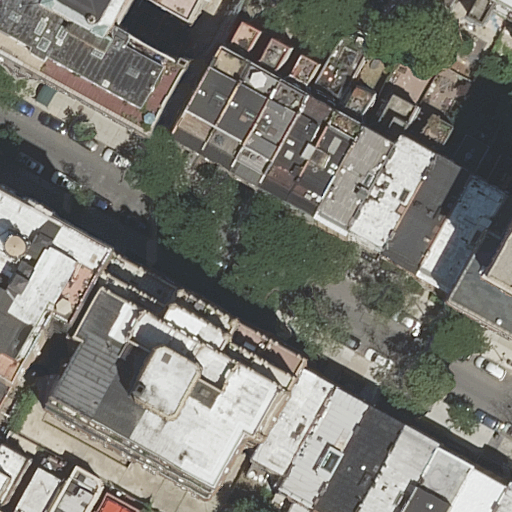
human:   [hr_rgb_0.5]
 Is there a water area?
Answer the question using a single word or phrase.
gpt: no

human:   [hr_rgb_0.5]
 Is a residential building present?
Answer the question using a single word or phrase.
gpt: yes

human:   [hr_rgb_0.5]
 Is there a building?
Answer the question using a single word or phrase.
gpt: yes

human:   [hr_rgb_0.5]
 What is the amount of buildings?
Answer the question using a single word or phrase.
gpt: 26

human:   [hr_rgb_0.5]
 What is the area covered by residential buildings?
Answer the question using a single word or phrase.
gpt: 5270m2

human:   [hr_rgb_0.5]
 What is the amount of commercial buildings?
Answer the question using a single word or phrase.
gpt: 0

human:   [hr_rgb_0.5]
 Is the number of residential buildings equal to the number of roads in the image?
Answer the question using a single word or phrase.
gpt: no

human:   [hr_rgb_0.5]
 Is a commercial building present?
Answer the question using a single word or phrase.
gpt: no

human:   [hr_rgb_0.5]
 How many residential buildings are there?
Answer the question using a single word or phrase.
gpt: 26

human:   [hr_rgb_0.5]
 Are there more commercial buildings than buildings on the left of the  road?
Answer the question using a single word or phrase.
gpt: no

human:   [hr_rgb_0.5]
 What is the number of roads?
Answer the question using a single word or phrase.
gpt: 1

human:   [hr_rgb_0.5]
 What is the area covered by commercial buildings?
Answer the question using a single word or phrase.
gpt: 0m2

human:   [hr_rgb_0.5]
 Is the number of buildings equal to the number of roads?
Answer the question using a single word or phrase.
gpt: no

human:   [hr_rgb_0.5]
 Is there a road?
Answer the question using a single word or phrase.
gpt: yes

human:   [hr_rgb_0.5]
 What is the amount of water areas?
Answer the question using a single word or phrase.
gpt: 0

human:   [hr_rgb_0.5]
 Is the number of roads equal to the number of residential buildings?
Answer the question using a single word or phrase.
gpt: no

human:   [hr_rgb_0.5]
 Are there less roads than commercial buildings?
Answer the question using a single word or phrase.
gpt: no

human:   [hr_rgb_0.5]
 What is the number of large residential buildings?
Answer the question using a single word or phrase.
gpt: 2

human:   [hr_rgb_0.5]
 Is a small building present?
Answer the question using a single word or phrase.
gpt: yes

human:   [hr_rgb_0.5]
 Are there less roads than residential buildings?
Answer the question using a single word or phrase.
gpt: yes

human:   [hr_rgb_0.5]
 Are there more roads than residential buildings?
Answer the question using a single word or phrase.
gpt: no

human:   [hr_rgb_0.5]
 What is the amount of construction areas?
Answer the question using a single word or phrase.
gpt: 0

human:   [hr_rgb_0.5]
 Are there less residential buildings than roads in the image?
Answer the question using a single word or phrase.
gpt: no

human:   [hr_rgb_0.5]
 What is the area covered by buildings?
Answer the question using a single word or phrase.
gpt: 5270m2

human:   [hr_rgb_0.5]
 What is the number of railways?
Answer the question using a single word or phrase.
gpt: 0

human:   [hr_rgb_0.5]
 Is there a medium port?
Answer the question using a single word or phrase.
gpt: no

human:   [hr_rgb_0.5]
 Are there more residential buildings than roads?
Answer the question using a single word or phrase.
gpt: yes

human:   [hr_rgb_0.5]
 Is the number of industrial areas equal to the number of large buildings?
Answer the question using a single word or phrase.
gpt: no

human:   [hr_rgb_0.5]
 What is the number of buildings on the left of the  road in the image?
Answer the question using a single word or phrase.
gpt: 6

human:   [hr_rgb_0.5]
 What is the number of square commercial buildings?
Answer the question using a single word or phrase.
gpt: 0

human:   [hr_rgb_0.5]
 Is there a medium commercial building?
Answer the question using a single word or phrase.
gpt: no

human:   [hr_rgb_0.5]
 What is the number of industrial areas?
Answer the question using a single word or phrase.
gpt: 0

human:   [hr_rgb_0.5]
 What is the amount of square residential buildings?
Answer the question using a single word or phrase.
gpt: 0

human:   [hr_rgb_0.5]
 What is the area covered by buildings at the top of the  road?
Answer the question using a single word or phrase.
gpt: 1836m2

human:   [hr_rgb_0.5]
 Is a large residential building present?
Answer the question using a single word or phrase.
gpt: yes

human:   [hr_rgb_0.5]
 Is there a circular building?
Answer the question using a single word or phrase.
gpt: no

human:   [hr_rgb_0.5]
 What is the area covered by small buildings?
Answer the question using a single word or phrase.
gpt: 263m2

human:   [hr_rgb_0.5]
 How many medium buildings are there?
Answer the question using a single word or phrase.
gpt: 16

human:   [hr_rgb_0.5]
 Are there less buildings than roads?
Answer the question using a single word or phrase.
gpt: no

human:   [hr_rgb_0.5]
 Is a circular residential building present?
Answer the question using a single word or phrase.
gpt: no

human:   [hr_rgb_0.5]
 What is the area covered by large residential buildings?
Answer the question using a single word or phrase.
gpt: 1991m2

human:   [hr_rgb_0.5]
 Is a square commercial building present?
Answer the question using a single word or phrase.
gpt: no

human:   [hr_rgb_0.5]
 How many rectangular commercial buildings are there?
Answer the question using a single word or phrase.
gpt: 0

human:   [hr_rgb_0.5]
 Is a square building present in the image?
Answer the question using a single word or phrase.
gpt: no

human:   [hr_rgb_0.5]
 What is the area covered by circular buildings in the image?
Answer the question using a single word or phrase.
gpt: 0m2

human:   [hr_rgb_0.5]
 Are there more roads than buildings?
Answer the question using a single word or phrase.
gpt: no

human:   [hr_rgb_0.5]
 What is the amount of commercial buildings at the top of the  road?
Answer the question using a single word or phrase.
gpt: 0

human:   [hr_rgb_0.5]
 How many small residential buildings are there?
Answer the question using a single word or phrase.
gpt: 8

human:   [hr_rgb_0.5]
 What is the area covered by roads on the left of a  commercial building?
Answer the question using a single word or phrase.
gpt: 0m2

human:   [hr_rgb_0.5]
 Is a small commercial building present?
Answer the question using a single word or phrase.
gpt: no

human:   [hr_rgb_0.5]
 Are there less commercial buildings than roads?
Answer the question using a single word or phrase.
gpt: yes

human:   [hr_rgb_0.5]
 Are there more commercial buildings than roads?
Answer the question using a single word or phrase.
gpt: no

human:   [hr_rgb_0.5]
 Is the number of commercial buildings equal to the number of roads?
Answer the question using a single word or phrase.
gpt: no

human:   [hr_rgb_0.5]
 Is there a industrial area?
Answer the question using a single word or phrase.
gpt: no

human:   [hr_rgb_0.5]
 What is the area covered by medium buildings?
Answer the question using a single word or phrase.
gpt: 3015m2

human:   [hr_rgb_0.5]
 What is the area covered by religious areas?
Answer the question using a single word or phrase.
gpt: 0m2

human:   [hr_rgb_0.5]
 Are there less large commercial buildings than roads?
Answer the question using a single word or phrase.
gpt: yes

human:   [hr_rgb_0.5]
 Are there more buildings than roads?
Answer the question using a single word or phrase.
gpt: yes

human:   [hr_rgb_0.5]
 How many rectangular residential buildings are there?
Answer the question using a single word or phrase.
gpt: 14

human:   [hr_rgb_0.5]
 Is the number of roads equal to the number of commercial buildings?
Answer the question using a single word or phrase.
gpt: no

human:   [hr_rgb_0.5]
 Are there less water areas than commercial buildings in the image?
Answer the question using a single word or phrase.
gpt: no

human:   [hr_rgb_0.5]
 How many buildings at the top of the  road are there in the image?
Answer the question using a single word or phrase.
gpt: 10

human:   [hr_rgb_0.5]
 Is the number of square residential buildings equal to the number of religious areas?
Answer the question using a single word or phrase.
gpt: yes

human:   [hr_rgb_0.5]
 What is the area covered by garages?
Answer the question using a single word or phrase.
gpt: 0m2